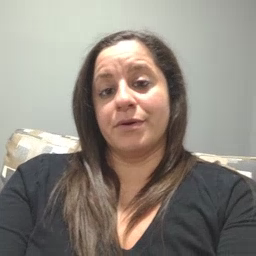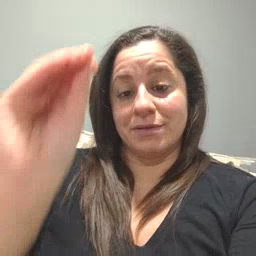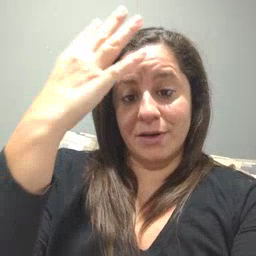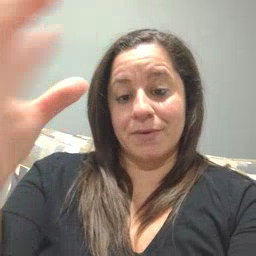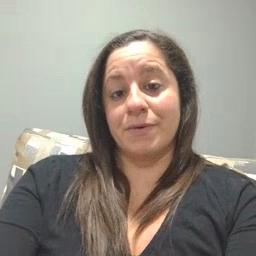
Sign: sun